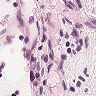
Metastatic tissue present: no